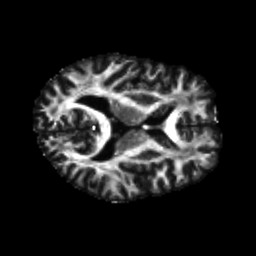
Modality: FA
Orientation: axial
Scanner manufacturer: siemens
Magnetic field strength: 3 T
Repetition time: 4.16 s
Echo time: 0.0806 s